Question: I have a class Card that holds a reference to an enum with different Card types. The enum is defined as follows:
'''
enum Rank
{
Ace = 1,
Two,
Three,
Four,
Five,
Six,
Seven,
Eight,
Nine,
Ten,
Jack,
King,
Queen
}
'''
I have a LINQ Query that is supposed to take a List and check if they are in sequence. So that means the difference between any two ranks is only 1.
Query:
'''
List<Card> cards = group.ToList();
cards.Sort(SortComparatorByRank);
List<Card> test = cards.Where((x, idx) =>
(idx >= 1 && (int)cards[idx - 1].CardRank == (int)x.CardRank - 1 ||
(idx < cards.Count() - 1 &&
(int)cards[idx + 1].CardRank == (int)x.CardRank + 1))).ToList();
'''
However running this, I get this result:

As you can see, Two and Four supposedly follow each other???
The list given to this query does not contain all cards, thats why I need to check the ranking order, etc...
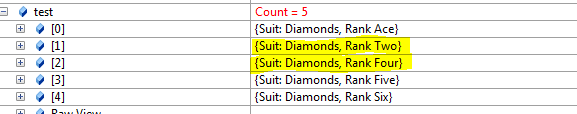
Answer: No, that doesn't show that Two and Four supposedly follow each other. It suggests that Three wasn't present in 'cards'.
'Two' passes the first part of the filter due to 'Ace' coming before it, and 'Four' passes the second part of the filter due to 'Five' coming after it.
Given that you're trying to check whether everything's in sequence, it sounds like you really want something returning a 'bool' - for which I'd suggest 'All'. You also only want them pairwise, so I'd consider something like:
'''
var valid = cards.Zip(cards.Skip(1), (first, second) => new { first, second })
.All(pair => pair.first.CardRank == pair.second.CardRank - 1);
'''